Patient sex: M
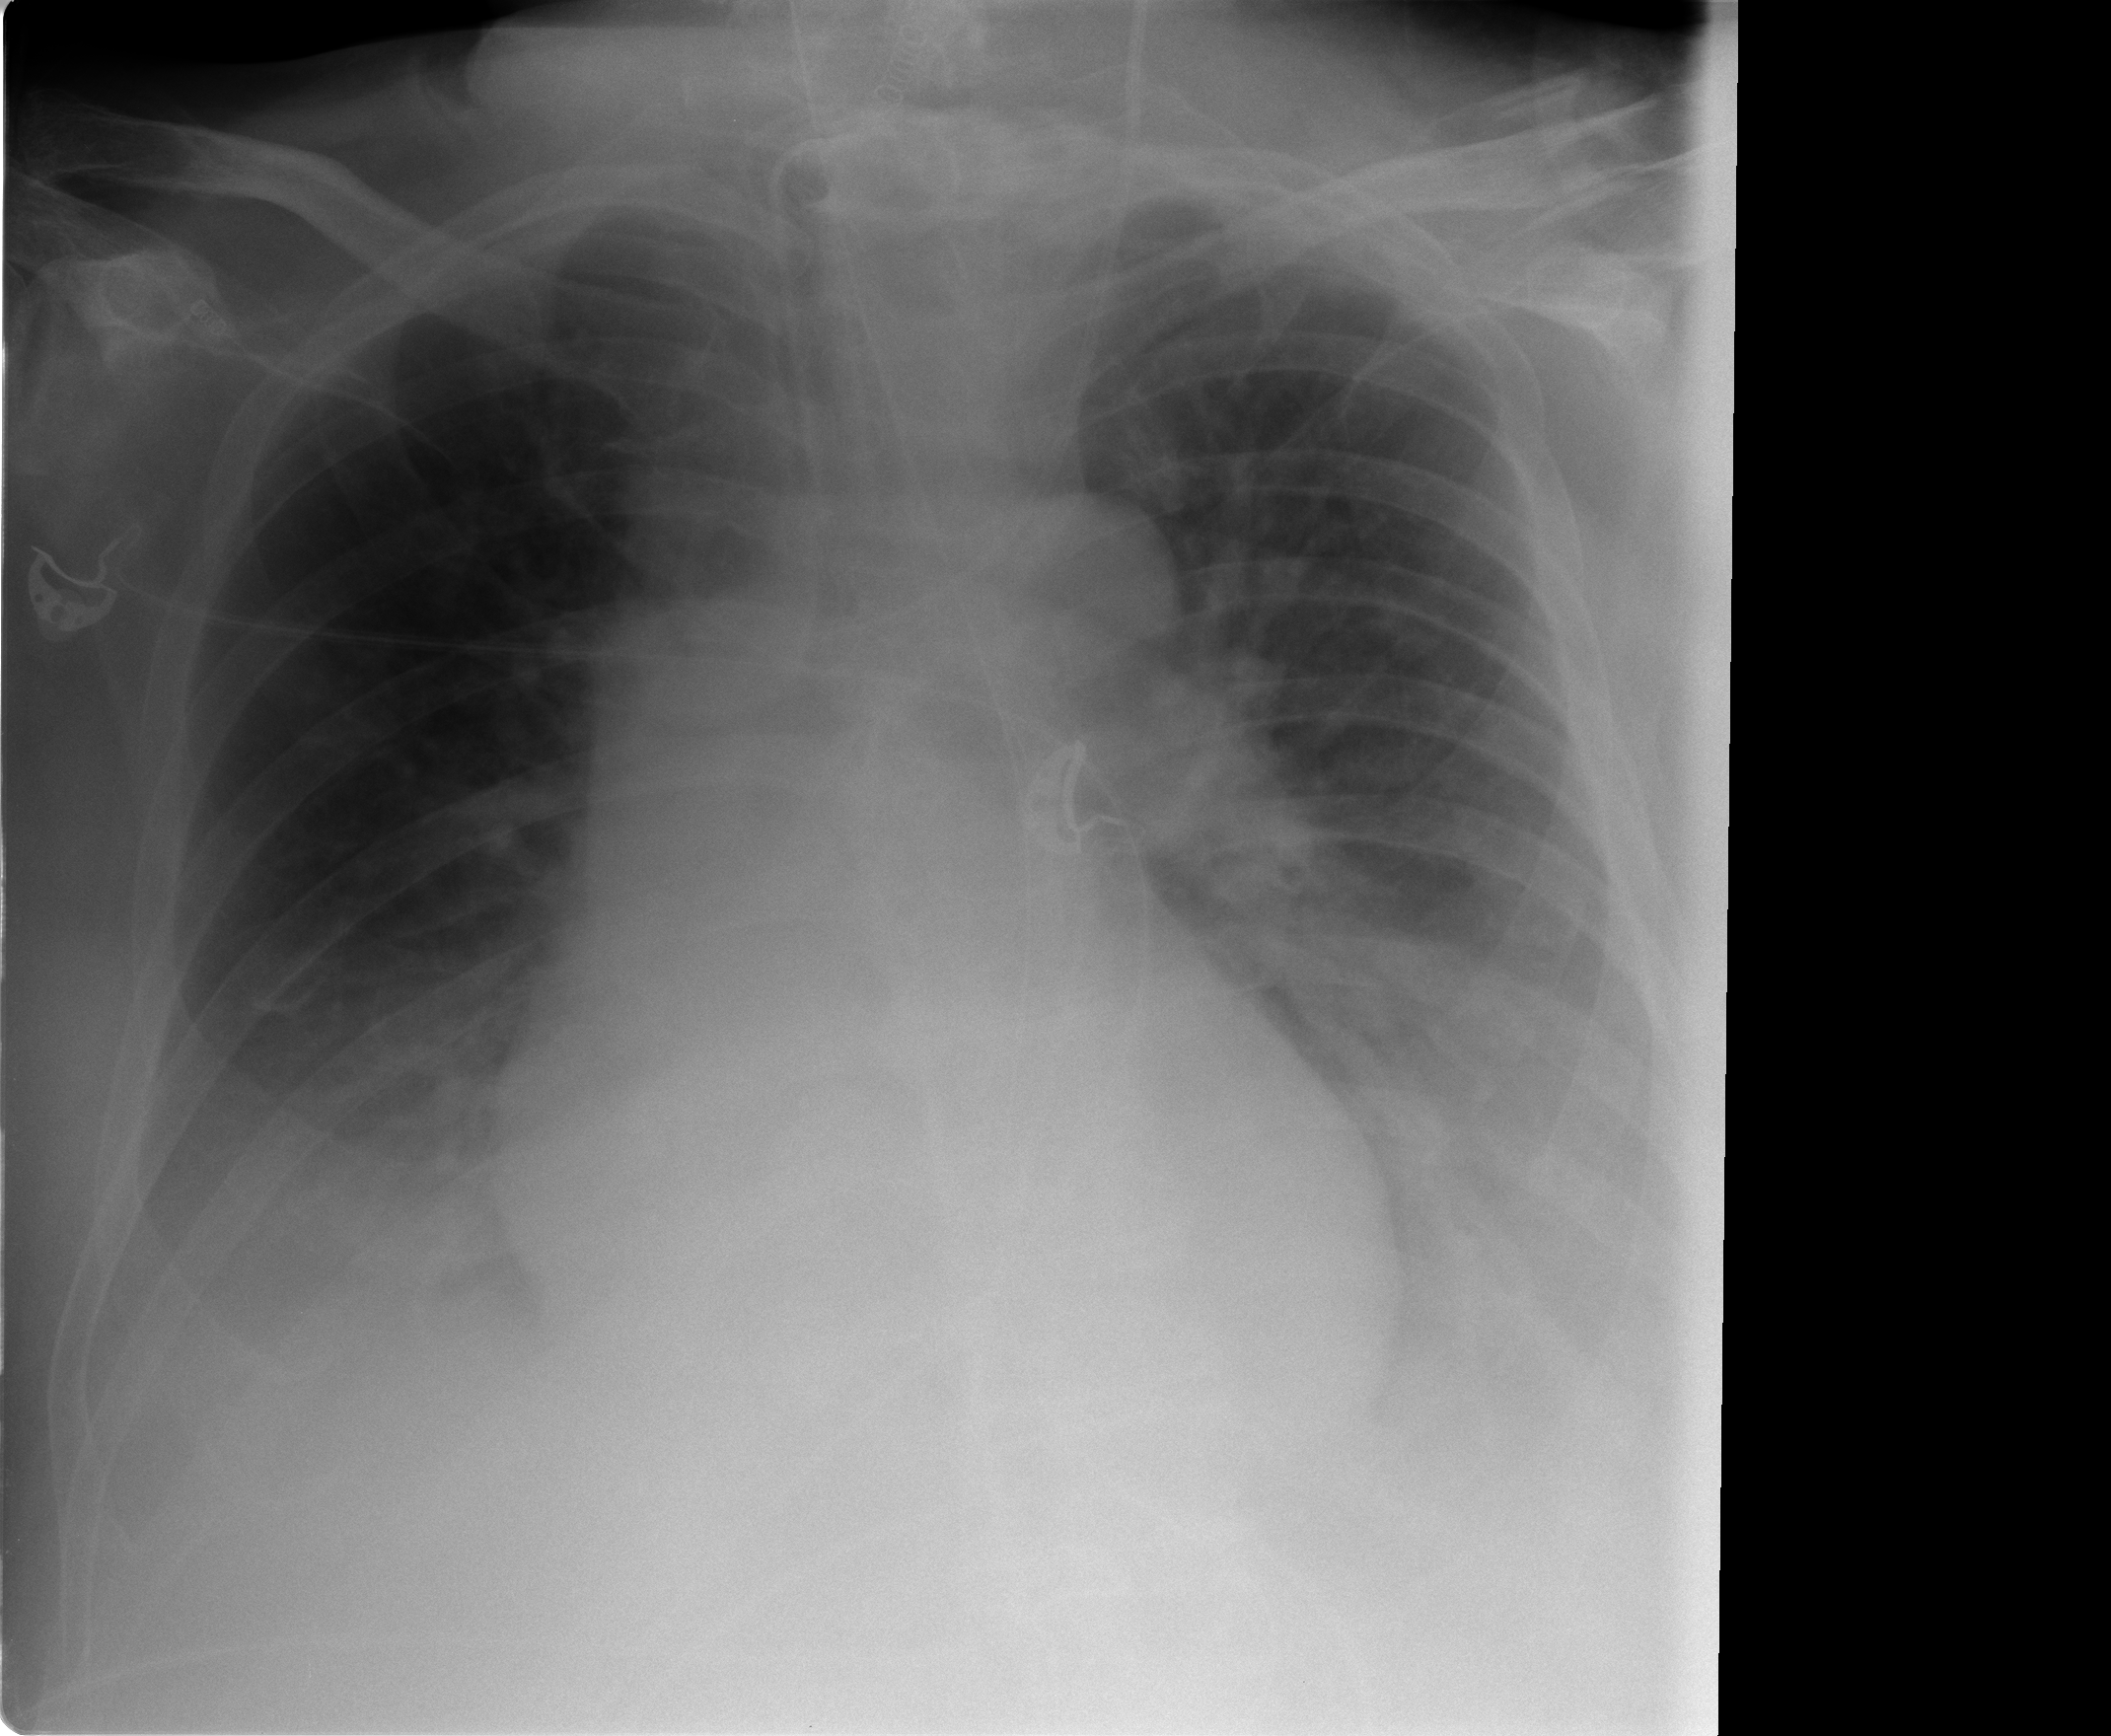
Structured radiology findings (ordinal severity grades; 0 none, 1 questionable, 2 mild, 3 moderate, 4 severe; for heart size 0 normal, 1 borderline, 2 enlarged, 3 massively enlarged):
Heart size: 2
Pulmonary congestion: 0
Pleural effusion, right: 2
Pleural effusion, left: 3
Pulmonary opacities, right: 0
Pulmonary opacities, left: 2
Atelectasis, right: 2
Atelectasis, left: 2